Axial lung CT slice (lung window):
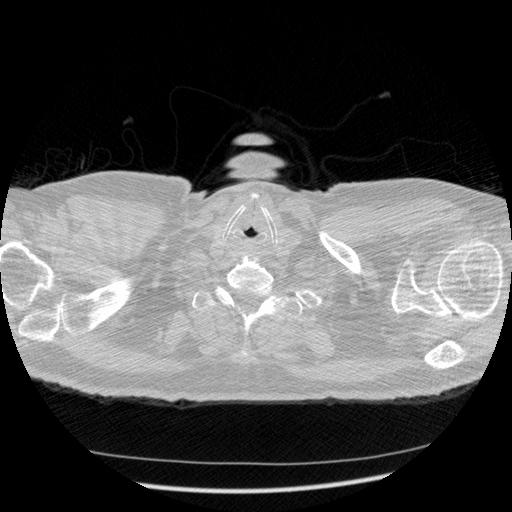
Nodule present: no